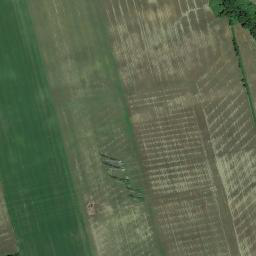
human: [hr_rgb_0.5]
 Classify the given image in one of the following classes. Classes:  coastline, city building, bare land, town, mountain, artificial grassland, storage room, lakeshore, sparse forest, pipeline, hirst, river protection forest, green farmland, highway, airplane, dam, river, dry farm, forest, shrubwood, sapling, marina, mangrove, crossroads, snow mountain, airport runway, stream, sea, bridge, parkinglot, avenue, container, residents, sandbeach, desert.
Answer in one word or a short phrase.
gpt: green farmland